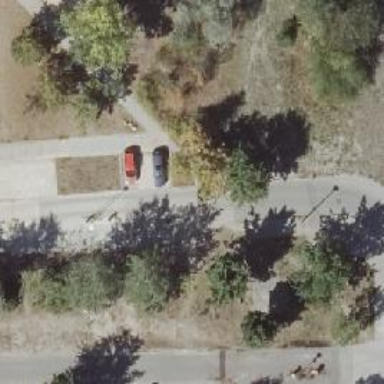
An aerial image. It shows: Asphalt service road with no sidewalk.